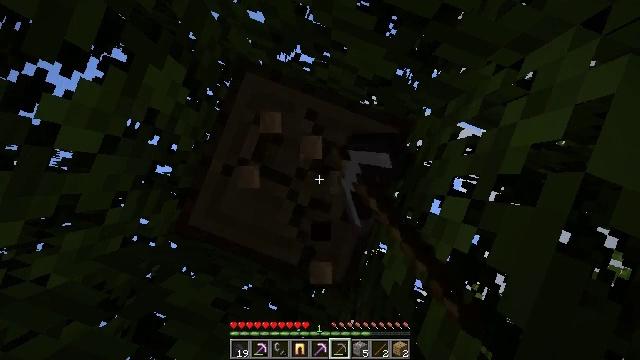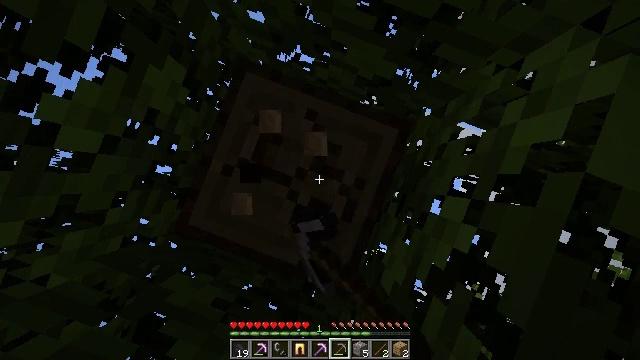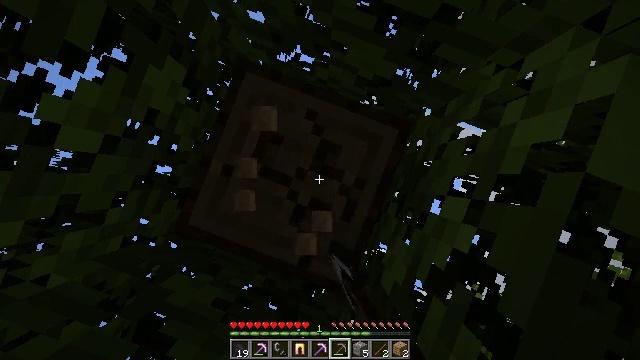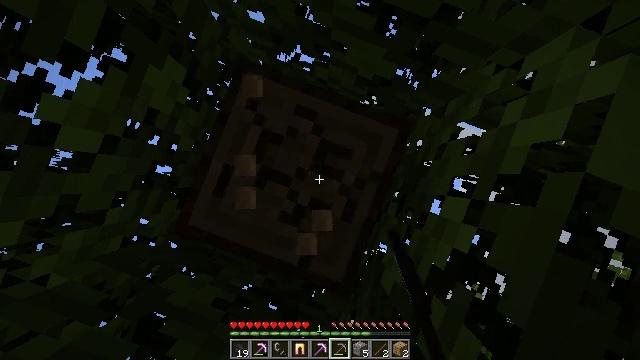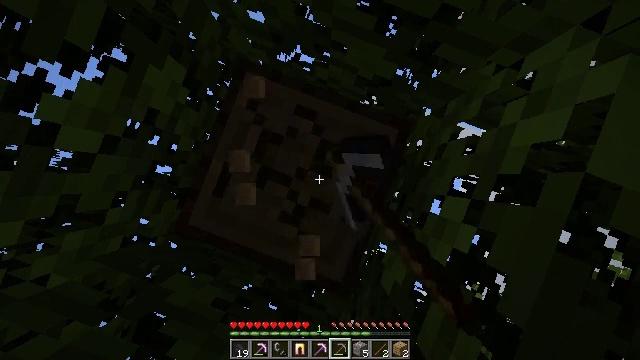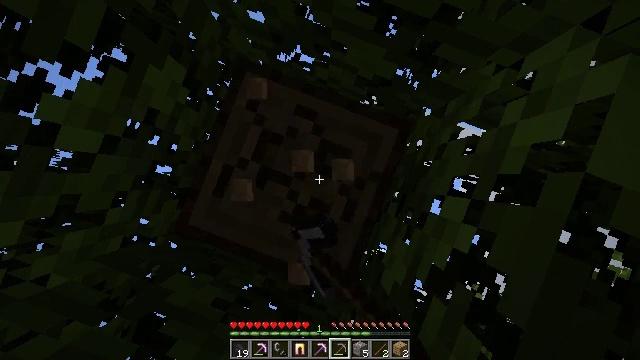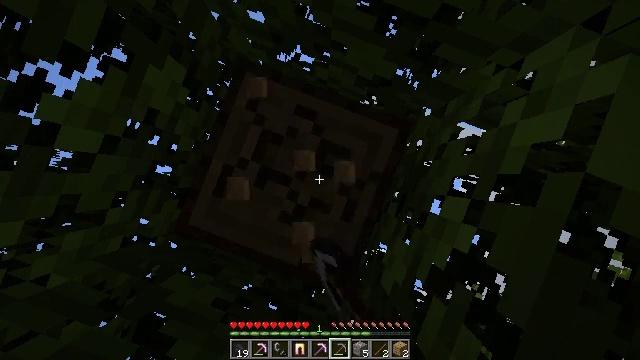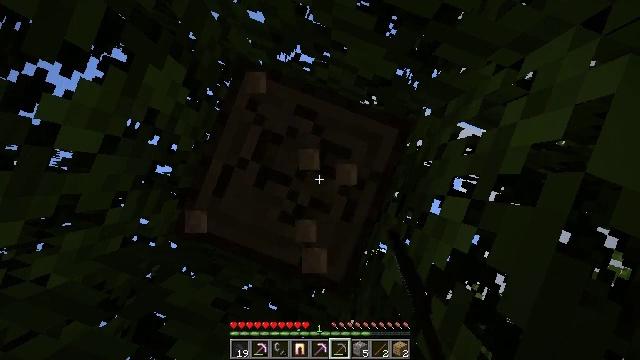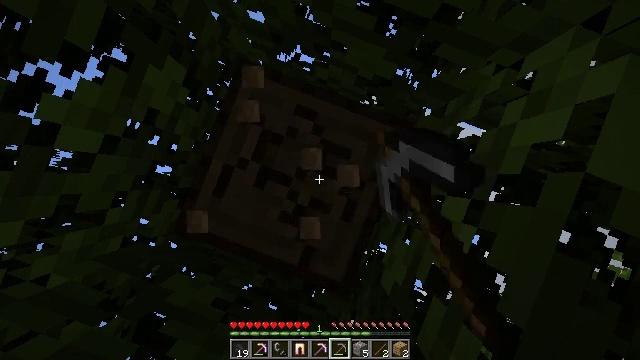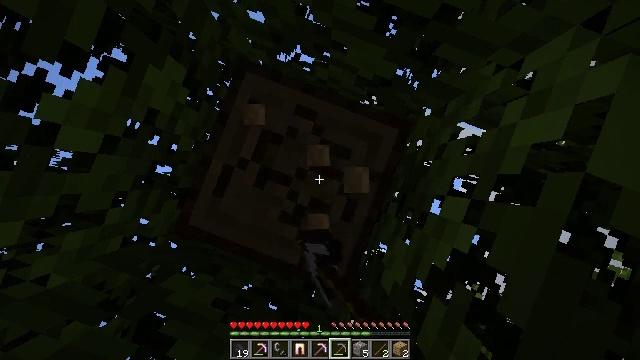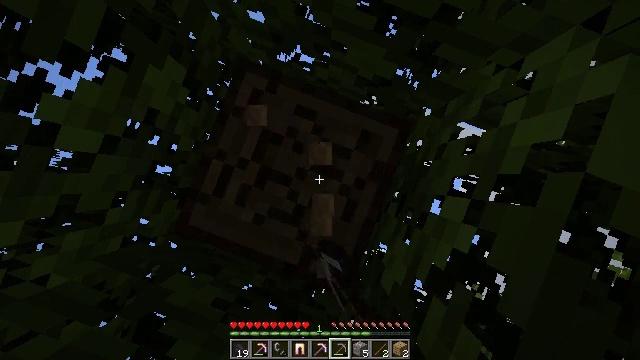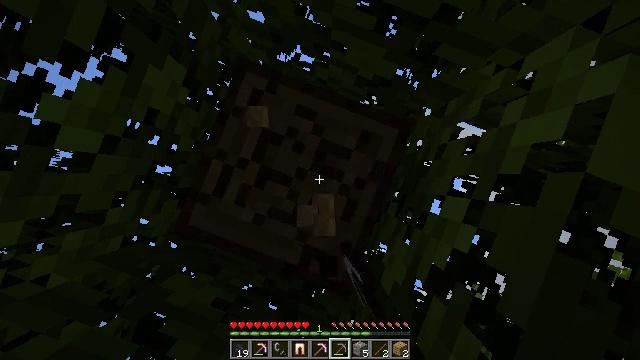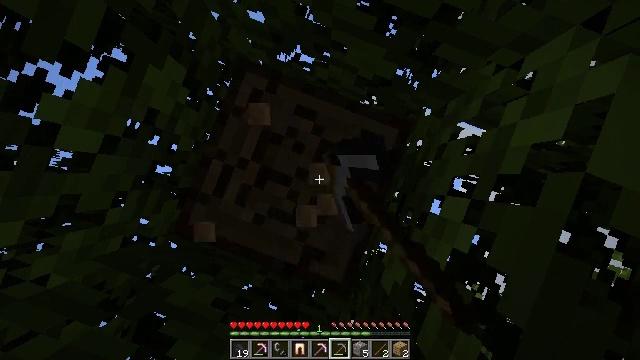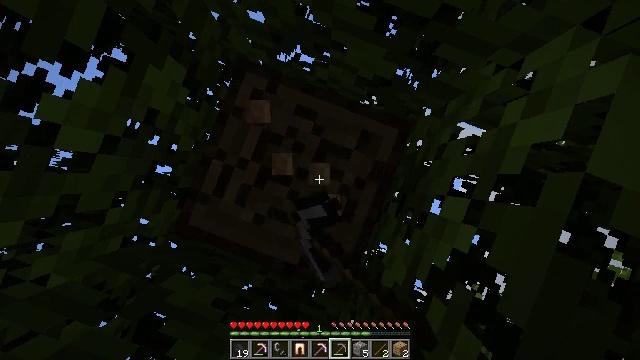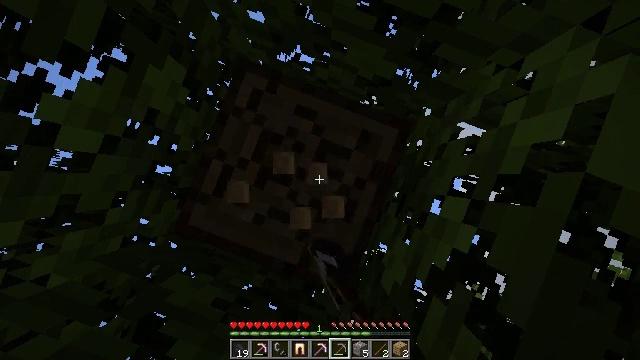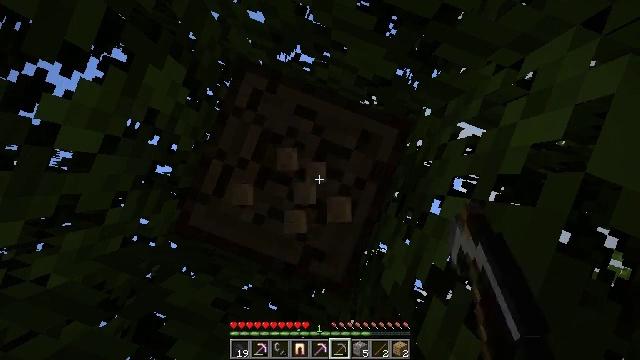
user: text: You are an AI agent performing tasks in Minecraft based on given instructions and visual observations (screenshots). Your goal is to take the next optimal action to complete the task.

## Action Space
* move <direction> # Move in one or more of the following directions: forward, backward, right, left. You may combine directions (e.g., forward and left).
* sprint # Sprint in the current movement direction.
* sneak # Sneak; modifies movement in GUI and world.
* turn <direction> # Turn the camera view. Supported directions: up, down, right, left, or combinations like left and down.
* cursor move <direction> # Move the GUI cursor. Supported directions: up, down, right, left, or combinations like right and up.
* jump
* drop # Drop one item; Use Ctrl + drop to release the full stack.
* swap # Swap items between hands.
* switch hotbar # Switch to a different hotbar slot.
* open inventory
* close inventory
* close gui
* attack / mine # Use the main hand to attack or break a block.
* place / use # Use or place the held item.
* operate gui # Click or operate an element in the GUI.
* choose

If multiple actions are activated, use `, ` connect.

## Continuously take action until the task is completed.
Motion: motion action
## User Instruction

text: Cut down the tree and harvest oak logs.
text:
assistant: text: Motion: attack / mine
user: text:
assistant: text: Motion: attack / mine
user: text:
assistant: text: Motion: attack / mine
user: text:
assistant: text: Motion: attack / mine
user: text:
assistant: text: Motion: attack / mine
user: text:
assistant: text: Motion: attack / mine
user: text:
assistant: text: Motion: attack / mine
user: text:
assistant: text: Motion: attack / mine
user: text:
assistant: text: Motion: attack / mine
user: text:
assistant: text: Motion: attack / mine
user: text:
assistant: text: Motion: attack / mine
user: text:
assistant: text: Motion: attack / mine
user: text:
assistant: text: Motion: attack / mine
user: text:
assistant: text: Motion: attack / mine
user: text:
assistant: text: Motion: attack / mine
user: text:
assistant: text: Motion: attack / mine
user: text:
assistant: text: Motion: attack / mine
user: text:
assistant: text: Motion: attack / mine
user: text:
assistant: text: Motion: attack / mine
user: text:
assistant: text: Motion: attack / mine
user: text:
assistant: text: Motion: attack / mine
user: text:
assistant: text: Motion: attack / mine
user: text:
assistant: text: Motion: attack / mine
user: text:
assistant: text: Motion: attack / mine
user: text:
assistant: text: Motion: attack / mine
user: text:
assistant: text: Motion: attack / mine
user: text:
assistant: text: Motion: attack / mine
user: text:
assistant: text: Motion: attack / mine
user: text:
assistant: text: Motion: attack / mine
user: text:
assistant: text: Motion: attack / mine